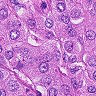
Metastatic tissue present: yes